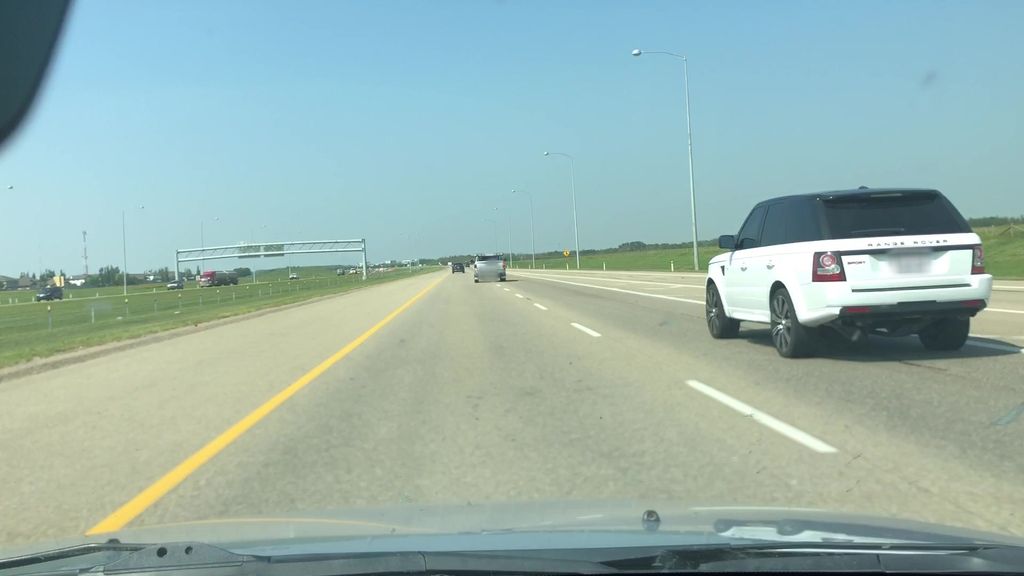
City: edmonton